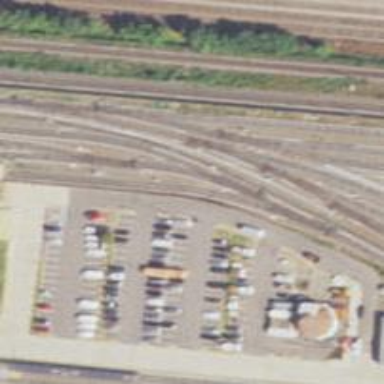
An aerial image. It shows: Electrified rail in service yard.